八年级 · 解析几何
$\triangle A B C$ 中, $\angle B$ 和 $\angle C$ 的平分线交于点 $F$, 过点 $F$ 作 $D F / / B C$, 交 $A B$ 于点 $D$, 交 $A C$ 于点 $E$,若 $\mathrm{BD}+\mathrm{CE}=9$, 则线段 $\mathrm{DE}$ 的长为 \$ \qquad \$ .

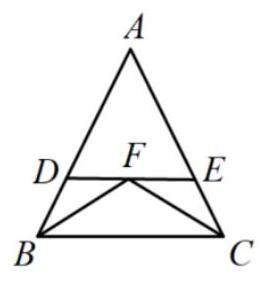
答案: 9